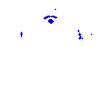
Particle: pion